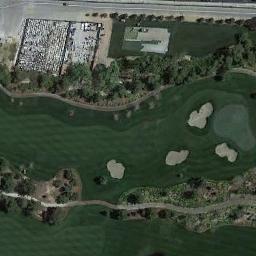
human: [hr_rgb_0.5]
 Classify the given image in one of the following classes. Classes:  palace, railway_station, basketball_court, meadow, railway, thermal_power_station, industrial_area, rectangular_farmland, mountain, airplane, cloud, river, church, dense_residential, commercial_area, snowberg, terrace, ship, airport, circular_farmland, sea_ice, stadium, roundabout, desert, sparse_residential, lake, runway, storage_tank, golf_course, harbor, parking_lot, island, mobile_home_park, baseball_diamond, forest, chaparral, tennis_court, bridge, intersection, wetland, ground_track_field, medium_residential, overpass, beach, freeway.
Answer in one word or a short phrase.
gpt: golf_course